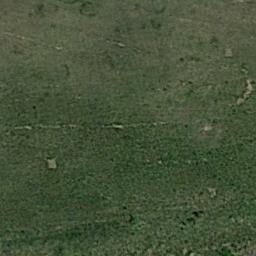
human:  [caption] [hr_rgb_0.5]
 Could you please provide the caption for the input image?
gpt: The meadow is next to the bare land .

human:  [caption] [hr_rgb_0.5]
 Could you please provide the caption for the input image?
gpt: There is no grass in some parts of the meadow .

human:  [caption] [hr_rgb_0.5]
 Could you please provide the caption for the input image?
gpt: This meadow has different sparsity in different places .

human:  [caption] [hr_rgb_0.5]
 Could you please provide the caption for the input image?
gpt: The entire image is dominated by grass .

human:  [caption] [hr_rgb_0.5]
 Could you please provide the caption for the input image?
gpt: A green meadow with many green grass .